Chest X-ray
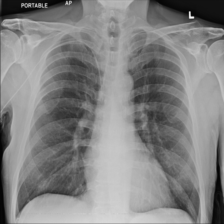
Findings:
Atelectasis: negative
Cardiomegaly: negative
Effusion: negative
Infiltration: negative
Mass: negative
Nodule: negative
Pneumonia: negative
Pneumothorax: negative
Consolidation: negative
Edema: negative
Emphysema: negative
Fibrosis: negative
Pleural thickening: negative
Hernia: negative